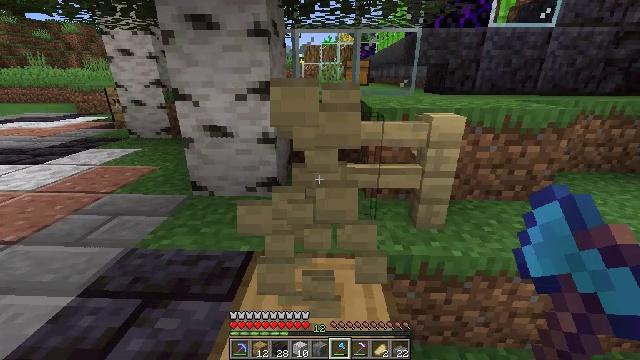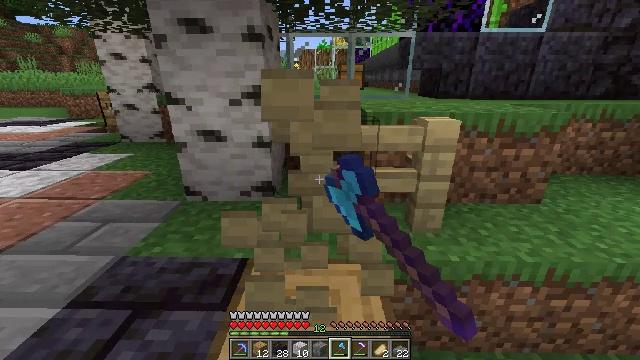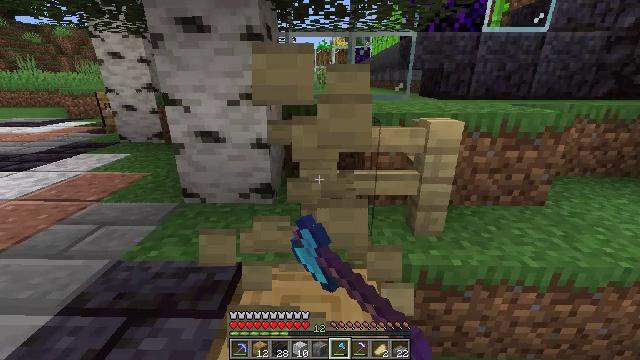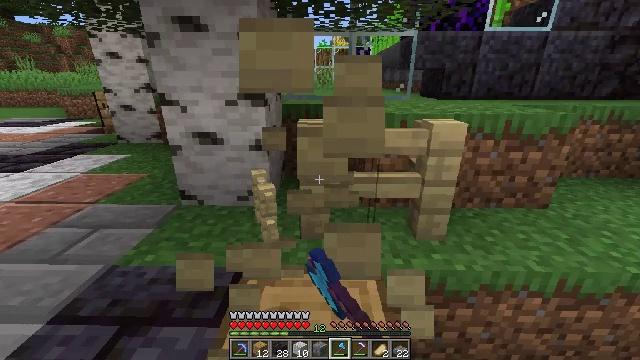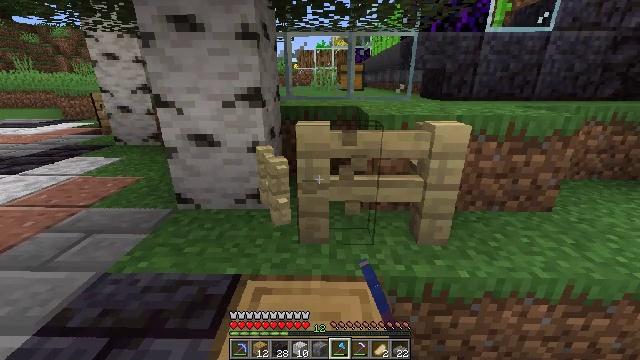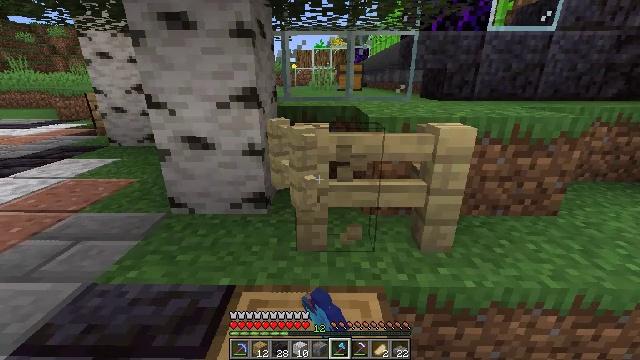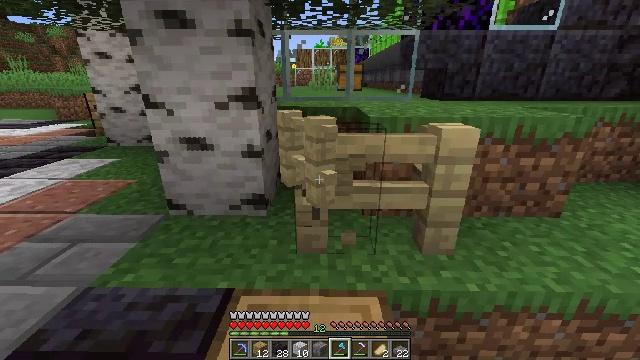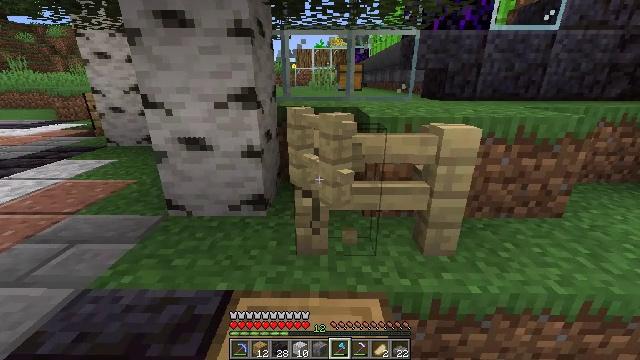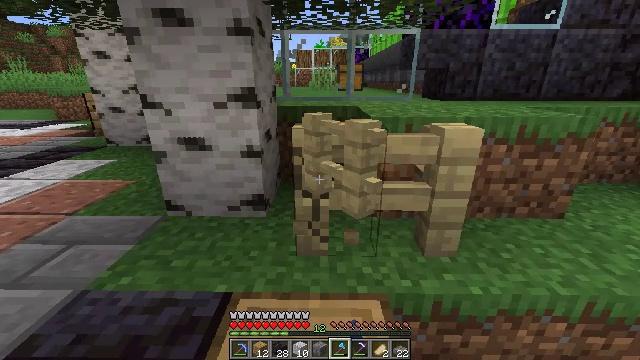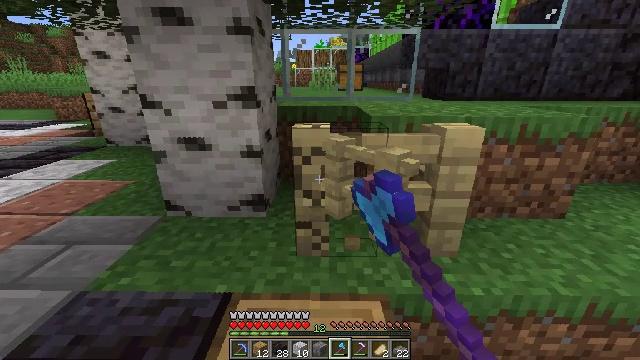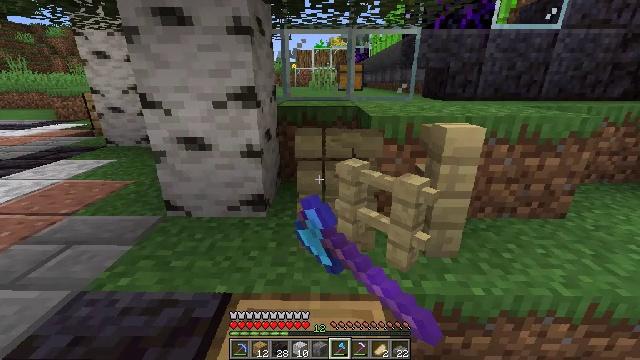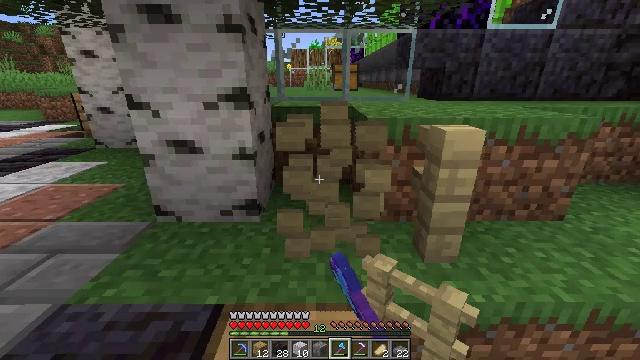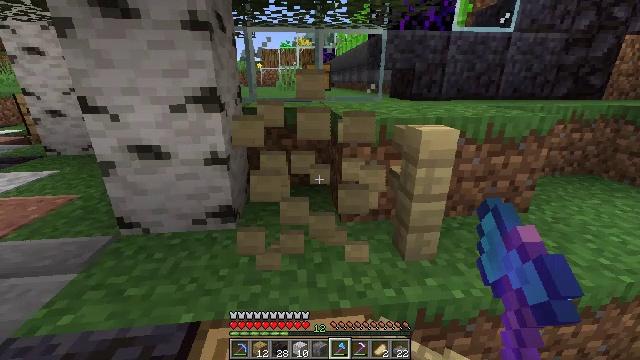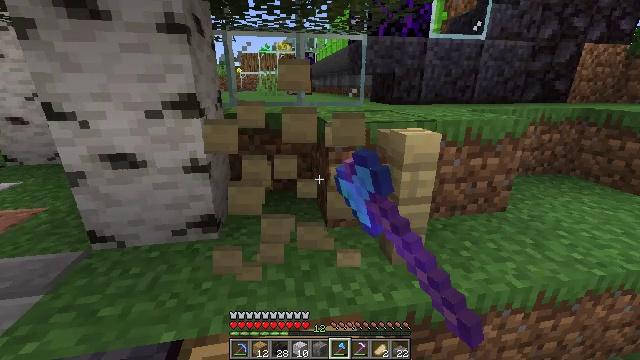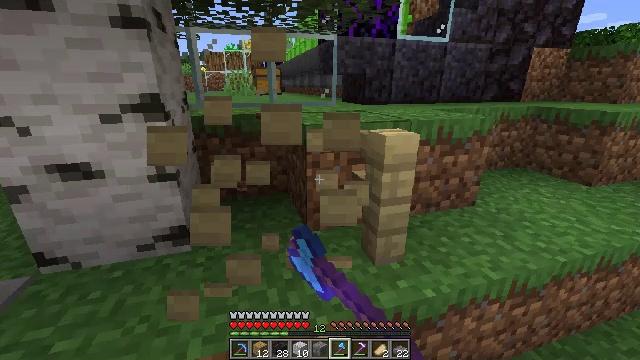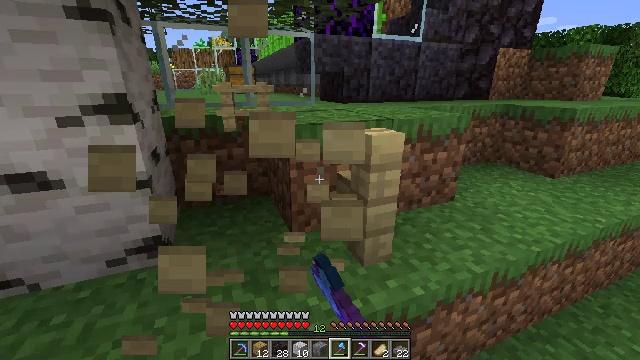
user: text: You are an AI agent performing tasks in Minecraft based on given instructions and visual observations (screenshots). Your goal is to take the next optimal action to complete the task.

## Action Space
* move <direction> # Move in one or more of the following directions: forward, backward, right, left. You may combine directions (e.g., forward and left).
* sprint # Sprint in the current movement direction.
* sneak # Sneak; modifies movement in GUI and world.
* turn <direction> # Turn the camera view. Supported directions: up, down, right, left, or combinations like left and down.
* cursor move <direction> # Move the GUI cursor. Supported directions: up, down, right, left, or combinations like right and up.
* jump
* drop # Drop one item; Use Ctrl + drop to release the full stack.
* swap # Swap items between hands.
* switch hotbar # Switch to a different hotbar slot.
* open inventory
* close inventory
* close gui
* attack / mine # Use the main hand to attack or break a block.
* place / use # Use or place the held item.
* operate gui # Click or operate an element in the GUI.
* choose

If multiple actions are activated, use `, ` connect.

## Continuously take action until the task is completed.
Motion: motion action
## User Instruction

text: Gather the birch fence from a structure.
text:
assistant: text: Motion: move forward, sneak, turn right, attack / mine
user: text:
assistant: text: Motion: move forward, sneak, attack / mine
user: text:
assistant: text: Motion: move forward, sneak, attack / mine
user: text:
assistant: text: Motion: move forward, sneak, attack / mine
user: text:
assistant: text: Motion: move forward, sneak, attack / mine
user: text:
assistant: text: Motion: sneak, attack / mine
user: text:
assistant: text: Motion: sneak, attack / mine
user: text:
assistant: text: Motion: sneak, attack / mine
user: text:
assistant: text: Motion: sneak, attack / mine
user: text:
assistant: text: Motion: move forward, sneak, attack / mine
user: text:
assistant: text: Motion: move forward, sneak, turn right, attack / mine
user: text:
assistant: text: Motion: move forward and move left, sneak, turn right, attack / mine
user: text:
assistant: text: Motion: move forward and move left, sneak, turn right, attack / mine
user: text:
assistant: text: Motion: move forward and move left, sneak, turn right, attack / mine
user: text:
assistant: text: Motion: move forward and move left, sneak, turn right, attack / mine
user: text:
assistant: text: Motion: sneak, attack / mine
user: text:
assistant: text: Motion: sneak, turn right, attack / mine
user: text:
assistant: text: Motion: sneak, turn right, attack / mine
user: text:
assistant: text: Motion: sneak, attack / mine
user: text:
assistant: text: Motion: sneak, attack / mine
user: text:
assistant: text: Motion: sneak, attack / mine
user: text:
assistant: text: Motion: sneak, turn right, attack / mine
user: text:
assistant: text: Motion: sneak, turn right and up, attack / mine
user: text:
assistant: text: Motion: sneak, attack / mine
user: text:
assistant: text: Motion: sneak, attack / mine
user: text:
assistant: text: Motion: sneak, attack / mine
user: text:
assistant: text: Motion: sneak, attack / mine
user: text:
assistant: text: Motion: sneak, attack / mine
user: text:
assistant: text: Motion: sneak, attack / mine
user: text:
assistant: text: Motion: sneak, attack / mine